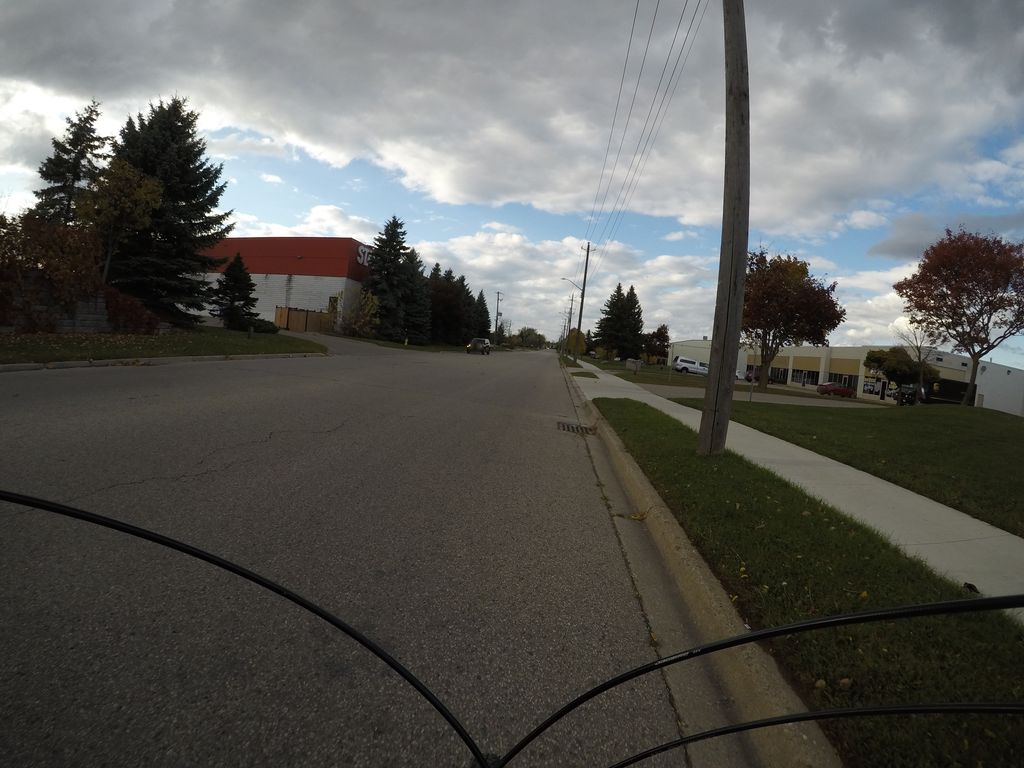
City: kitchener-waterloo